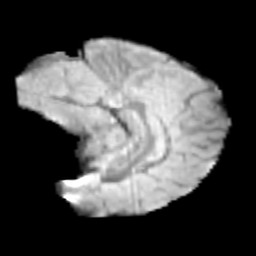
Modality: T2w
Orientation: sagittal
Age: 11
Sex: male
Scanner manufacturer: siemens
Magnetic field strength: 3 T
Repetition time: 3.8 s
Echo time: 0.07 s